Question: I have a table that looks like this:

It is filled from the 'data' array. As you can see in this object there is a 'done' field. I want to make the 'check-boxes' marked depending on the value of the 'done' field. And of course I want the checkbox value to change the field value in the object.
Here's my code:
'''
<template>
<a-table :columns="columns" :dataSource="data">
<span slot="action">
<a-checkbox :checked="checked" @click="onChange"> </a-checkbox>
</span>
</a-table>
</template>
<script>
const columns = [
{
title: "Student",
dataIndex: "Student",
key: "Student"
},
{
title: "Action",
key: "action",
width: "1%",
scopedSlots: { customRender: "action" }
}
];
const data = [
{
key: "1",
Student: "John Brown",
done: false
},
{
key: "2",
Student: "John Brown",
done: true
},
{
key: "3",
Student: "John Brown",
done: false
},
{
key: "4",
Student: "John Brown",
done: true
}
];
export default {
data() {
return {
data,
columns,
checked: false
};
},
methods: {
onChange(e) {
this.checked = e.target.checked;
},
toggleChecked() {
this.checked = !this.checked;
}
}
};
</script>
'''
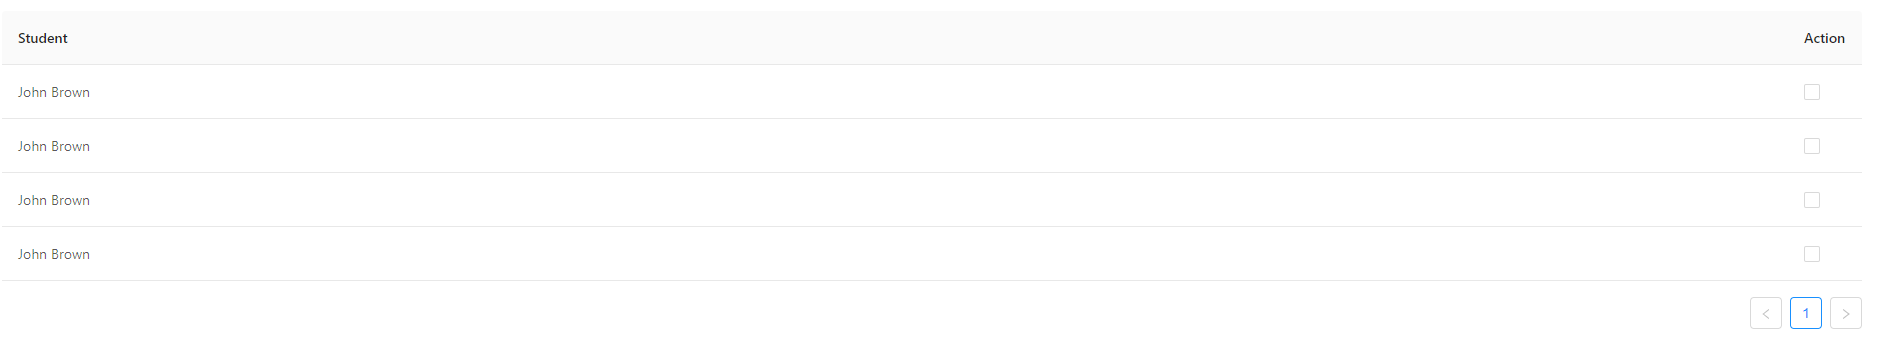
Answer: As per <URL>, you need to use 'slot-scope="text, record"' to biding the value in '<a-checkbox >'. Like below
'''
<a-checkbox :checked="record.done" @click="onChange(record)"></a-checkbox>
'''
You can check here with working <URL> example.
---
'''
<template>
<a-table :columns="columns" :dataSource="data">
<span slot="action" slot-scope="record">
<a-checkbox :checked="record.done" @click="onChange(record)"></a-checkbox>
</span>
</a-table>
</template>
<script>
const columns = [{
title: "Student",
dataIndex: "Student",
key: "Student"
},{
title: "Action",
key: "action",
width: "1%",
scopedSlots: { customRender: "action" }
}],
data = [
{ key: "1", Student: "John Brown", done: false },
{ key: "2", Student: "John Brown", done: true },
{ key: "3", Student: "John Brown", done: false },
{ key: "4", Student: "John Brown", done: true }
];
export default {
name: "App",
data() {
return {
data,
columns
};
},
methods: {
onChange(record) {
record.done = !record.done;
}
}
};
</script>
'''